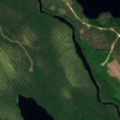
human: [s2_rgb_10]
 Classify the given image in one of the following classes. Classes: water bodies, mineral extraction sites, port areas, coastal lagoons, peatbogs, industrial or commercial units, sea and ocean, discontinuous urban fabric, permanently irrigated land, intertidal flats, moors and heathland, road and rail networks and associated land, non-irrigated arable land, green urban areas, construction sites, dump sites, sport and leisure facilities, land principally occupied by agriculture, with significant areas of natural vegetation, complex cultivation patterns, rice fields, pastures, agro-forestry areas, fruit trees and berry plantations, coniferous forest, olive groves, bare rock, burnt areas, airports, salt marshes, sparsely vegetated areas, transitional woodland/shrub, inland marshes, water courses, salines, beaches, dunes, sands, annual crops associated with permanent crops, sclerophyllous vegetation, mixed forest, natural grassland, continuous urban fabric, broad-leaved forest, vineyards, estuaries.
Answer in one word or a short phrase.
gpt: coniferous forest, mixed forest, water bodies